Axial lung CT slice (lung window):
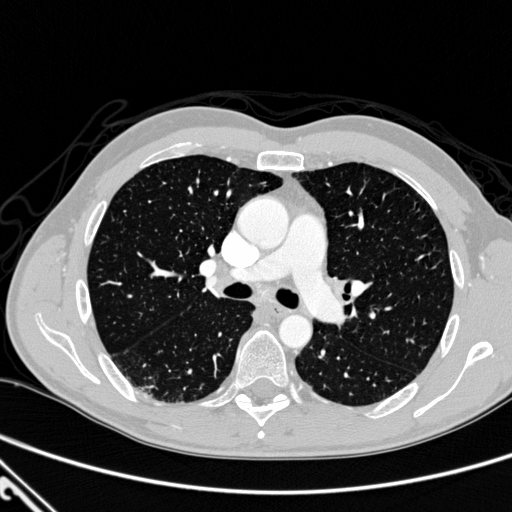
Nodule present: no